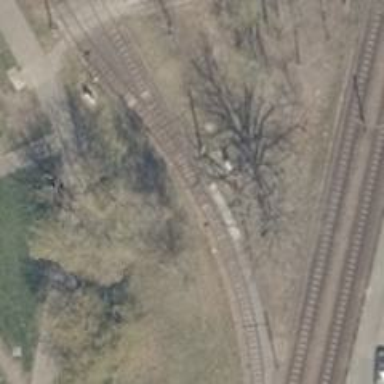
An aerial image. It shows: Railway switch with the turnout on the left side.